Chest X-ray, PA view. Patient: 38 years old, sex F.
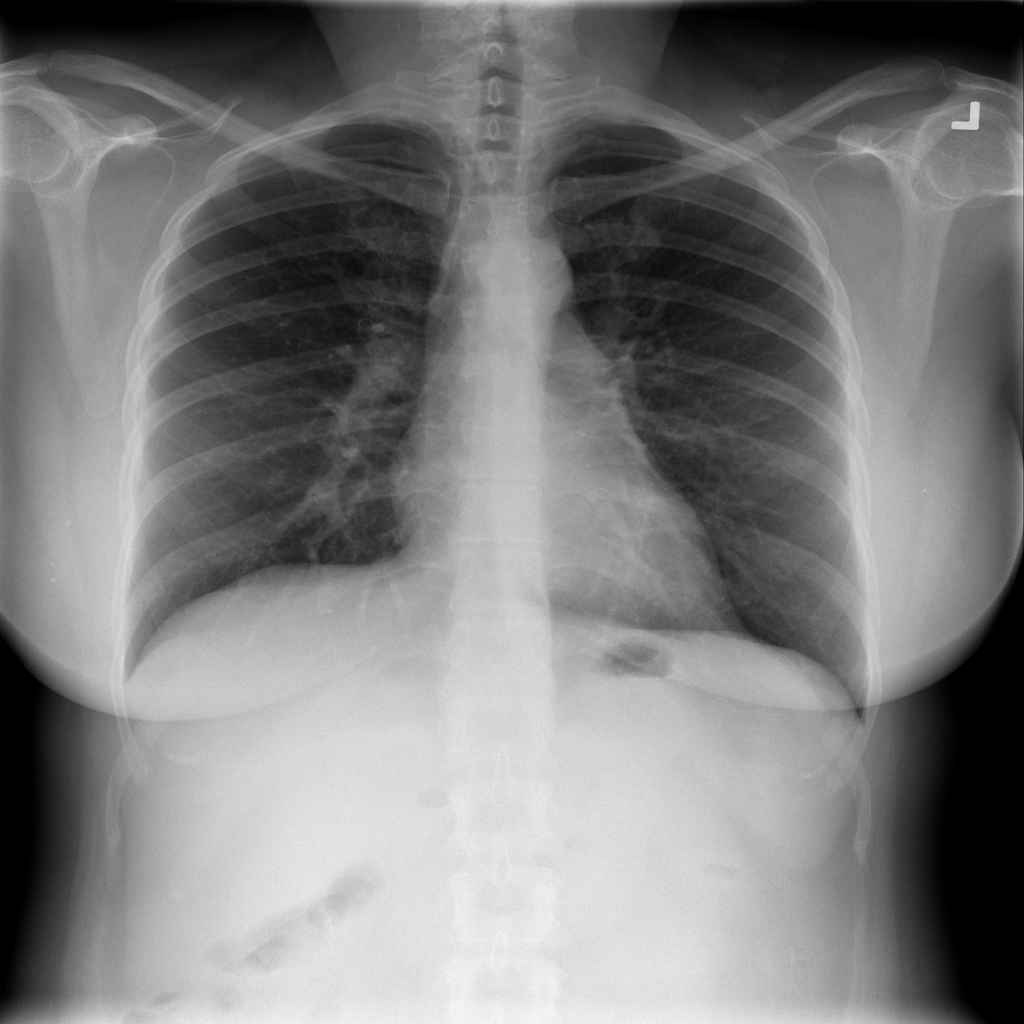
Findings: No Finding